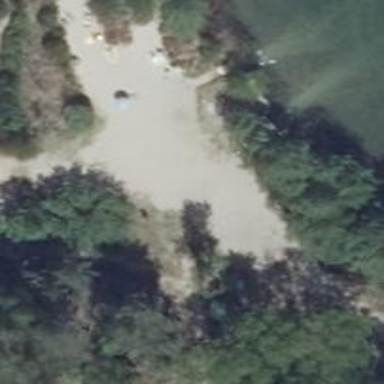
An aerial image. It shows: Sandy beach.